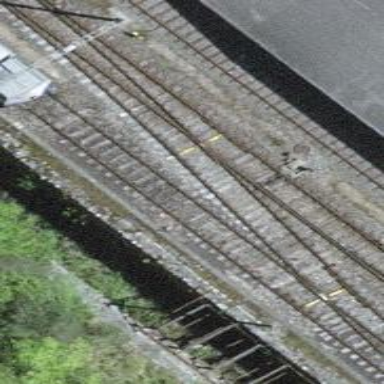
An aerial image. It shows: Single-track electrified railway siding with contact line.